Interaction volume radius: 10 \u00c5
Interaction volume height: 35 \u00c5
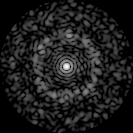
Disorder parameter: 0.8089